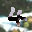
Label: 4